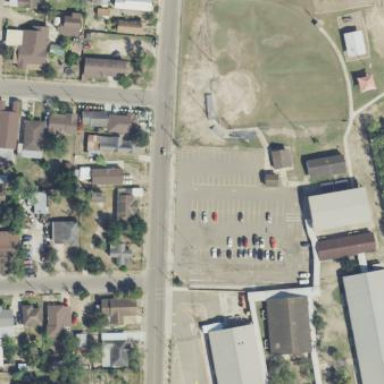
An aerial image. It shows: Parking area.